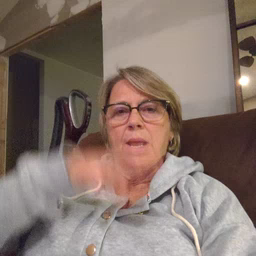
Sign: man